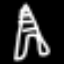
Label: The Eiffel Tower